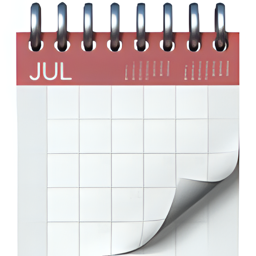
Name: spiral calendar pad
Emoji: 🗓
Group: Objects
Sub-group: office